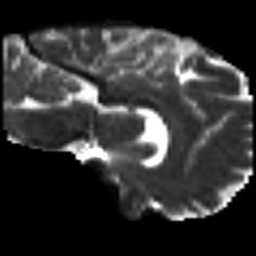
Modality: T2w
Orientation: sagittal
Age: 49
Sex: male
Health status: ill
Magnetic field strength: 3 T
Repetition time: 8.4 s
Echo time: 0.0926 s